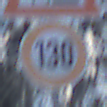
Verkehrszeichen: Geschwindigkeit130
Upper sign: Arbeitsstelle
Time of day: MorningAfternoon
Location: Outdoor (Nature)
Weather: Clear
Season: Winter
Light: Natural